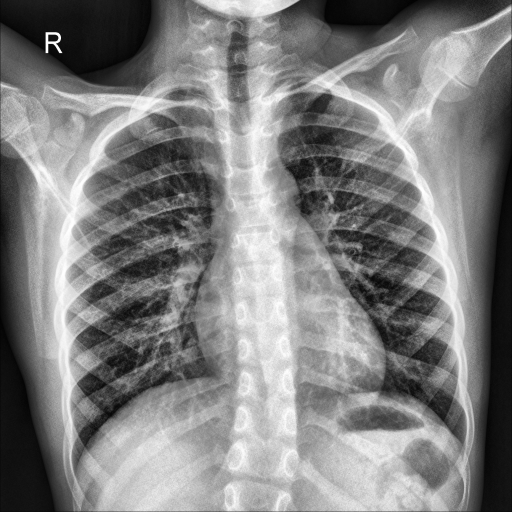
Finding: NORMAL